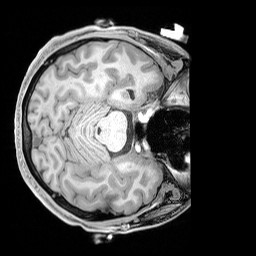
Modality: T1w
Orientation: axial
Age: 27
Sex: male
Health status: healthy
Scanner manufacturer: siemens
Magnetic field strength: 3 T
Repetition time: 1.65 s
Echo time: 0.00182 s